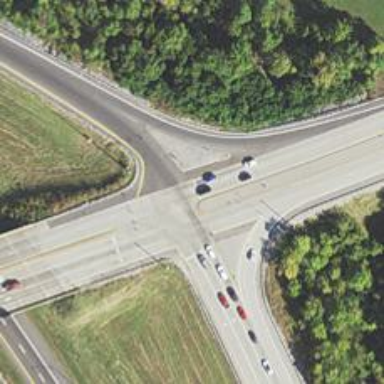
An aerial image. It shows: Dual carriageway trunk highway.